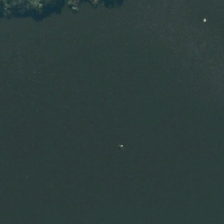
Land cover: lake_pond